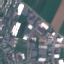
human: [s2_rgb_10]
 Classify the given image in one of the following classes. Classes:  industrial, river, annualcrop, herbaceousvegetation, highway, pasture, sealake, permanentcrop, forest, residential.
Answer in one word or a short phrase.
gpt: Industrial